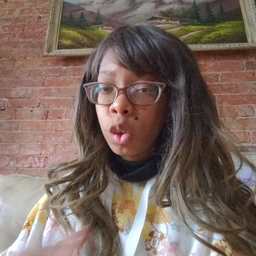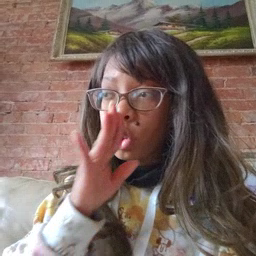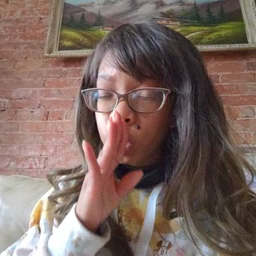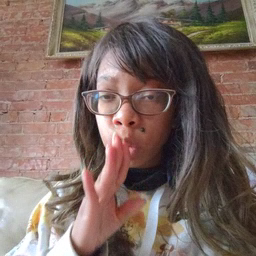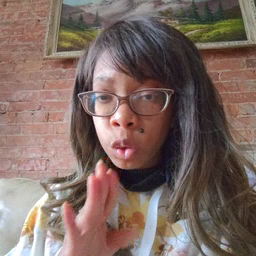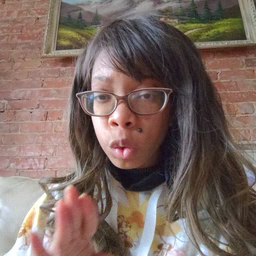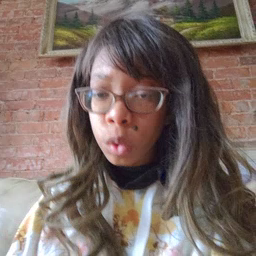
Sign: quiet